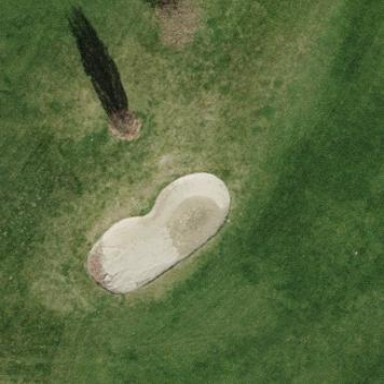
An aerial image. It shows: Sand bunker on golf course.